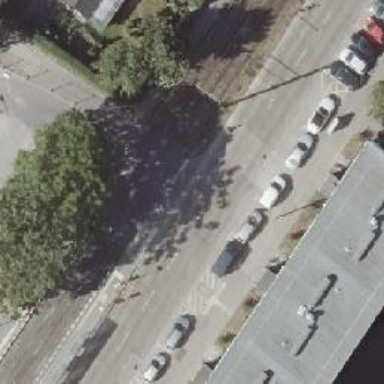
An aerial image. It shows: Uncontrolled tram crossing.